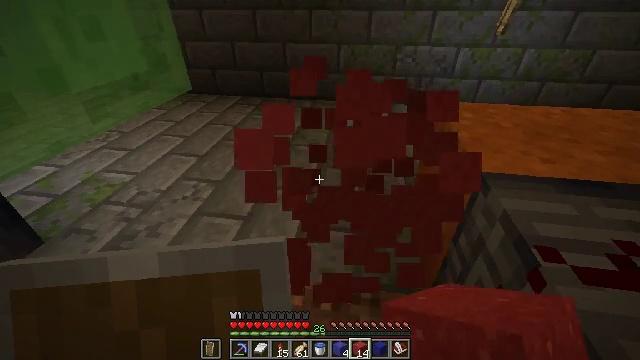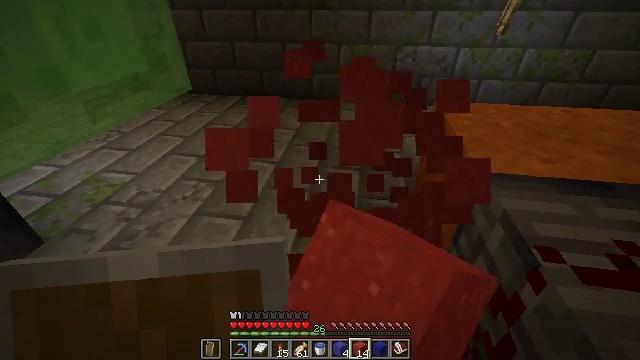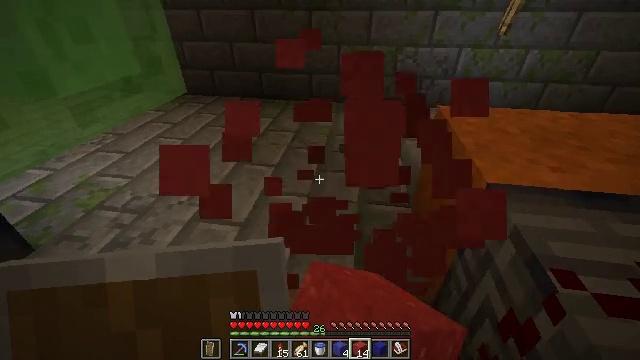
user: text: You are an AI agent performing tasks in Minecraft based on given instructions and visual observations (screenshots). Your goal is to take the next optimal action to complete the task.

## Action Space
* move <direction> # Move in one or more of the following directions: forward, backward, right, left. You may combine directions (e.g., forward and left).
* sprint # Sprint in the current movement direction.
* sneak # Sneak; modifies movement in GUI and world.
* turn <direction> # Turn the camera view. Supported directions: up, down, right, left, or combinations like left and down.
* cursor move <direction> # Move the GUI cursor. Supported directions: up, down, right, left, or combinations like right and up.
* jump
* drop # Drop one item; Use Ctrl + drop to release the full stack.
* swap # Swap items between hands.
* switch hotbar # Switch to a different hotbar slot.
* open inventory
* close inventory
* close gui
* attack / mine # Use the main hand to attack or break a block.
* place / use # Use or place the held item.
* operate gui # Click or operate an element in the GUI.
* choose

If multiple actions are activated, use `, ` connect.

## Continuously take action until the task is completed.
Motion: motion action
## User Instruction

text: Break the red concrete powder to collect it.
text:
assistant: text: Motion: attack / mine
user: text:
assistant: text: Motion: move forward, attack / mine
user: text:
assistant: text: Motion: no_op